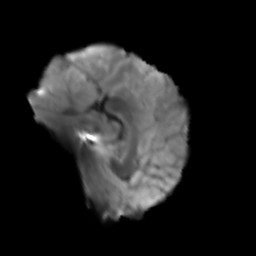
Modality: T2w
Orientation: sagittal
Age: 25
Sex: male
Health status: healthy
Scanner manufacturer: siemens
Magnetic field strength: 3 T
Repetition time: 3.6 s
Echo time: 0.092 s